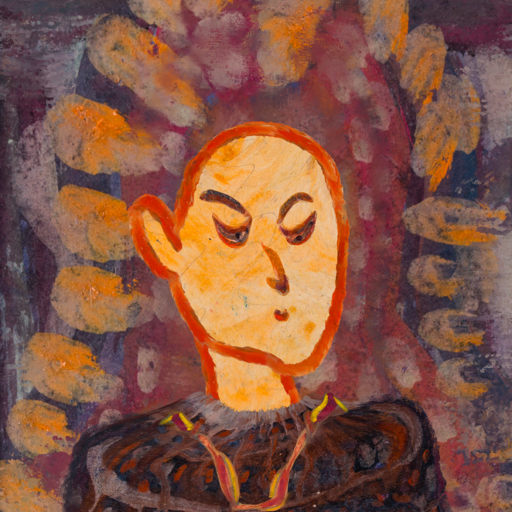
Background: Doll, Head And Neck Side: Experience, Face Side: Hypocrite, Bust: Hypocrite, Hair Side: Blank, Head Accessory: Blank, Second Necklace: Gypsy_Mother_1, Necklace: Blank, Baby: Blank